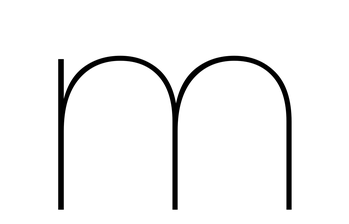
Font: Poppins-Thin